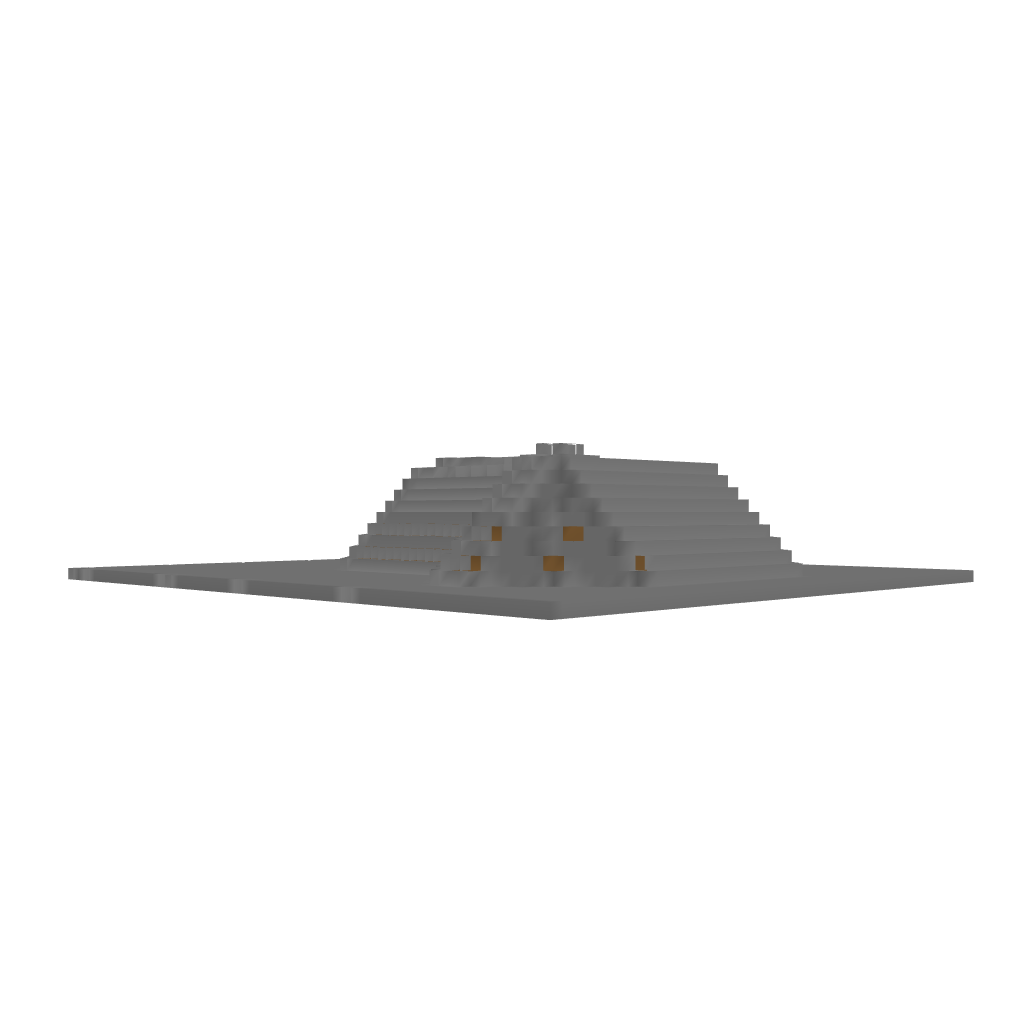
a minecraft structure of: The Bunker bad low quality